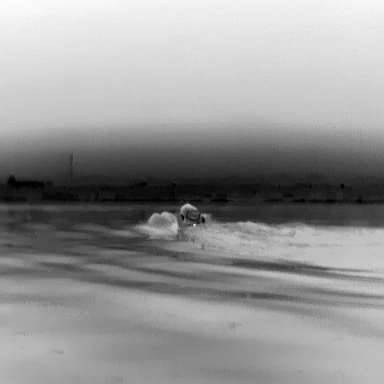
There is a canoe in the infrared image.